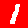
Digit: 1